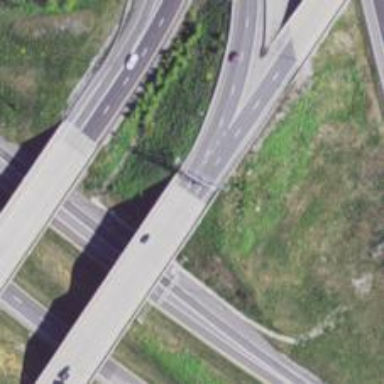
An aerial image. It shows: Motorway junction.